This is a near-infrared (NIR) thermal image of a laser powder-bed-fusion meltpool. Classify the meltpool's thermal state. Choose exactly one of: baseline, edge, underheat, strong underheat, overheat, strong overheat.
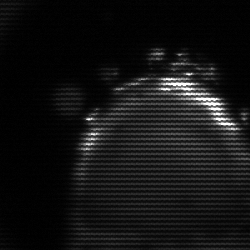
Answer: edge